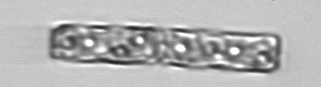
Label: Guinardia_delicatula